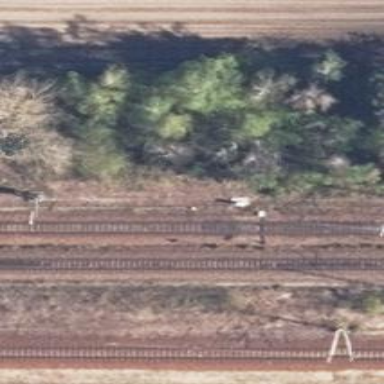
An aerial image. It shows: Railway switch.